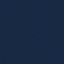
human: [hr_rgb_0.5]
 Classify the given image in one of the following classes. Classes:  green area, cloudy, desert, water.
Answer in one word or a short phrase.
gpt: water